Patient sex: F
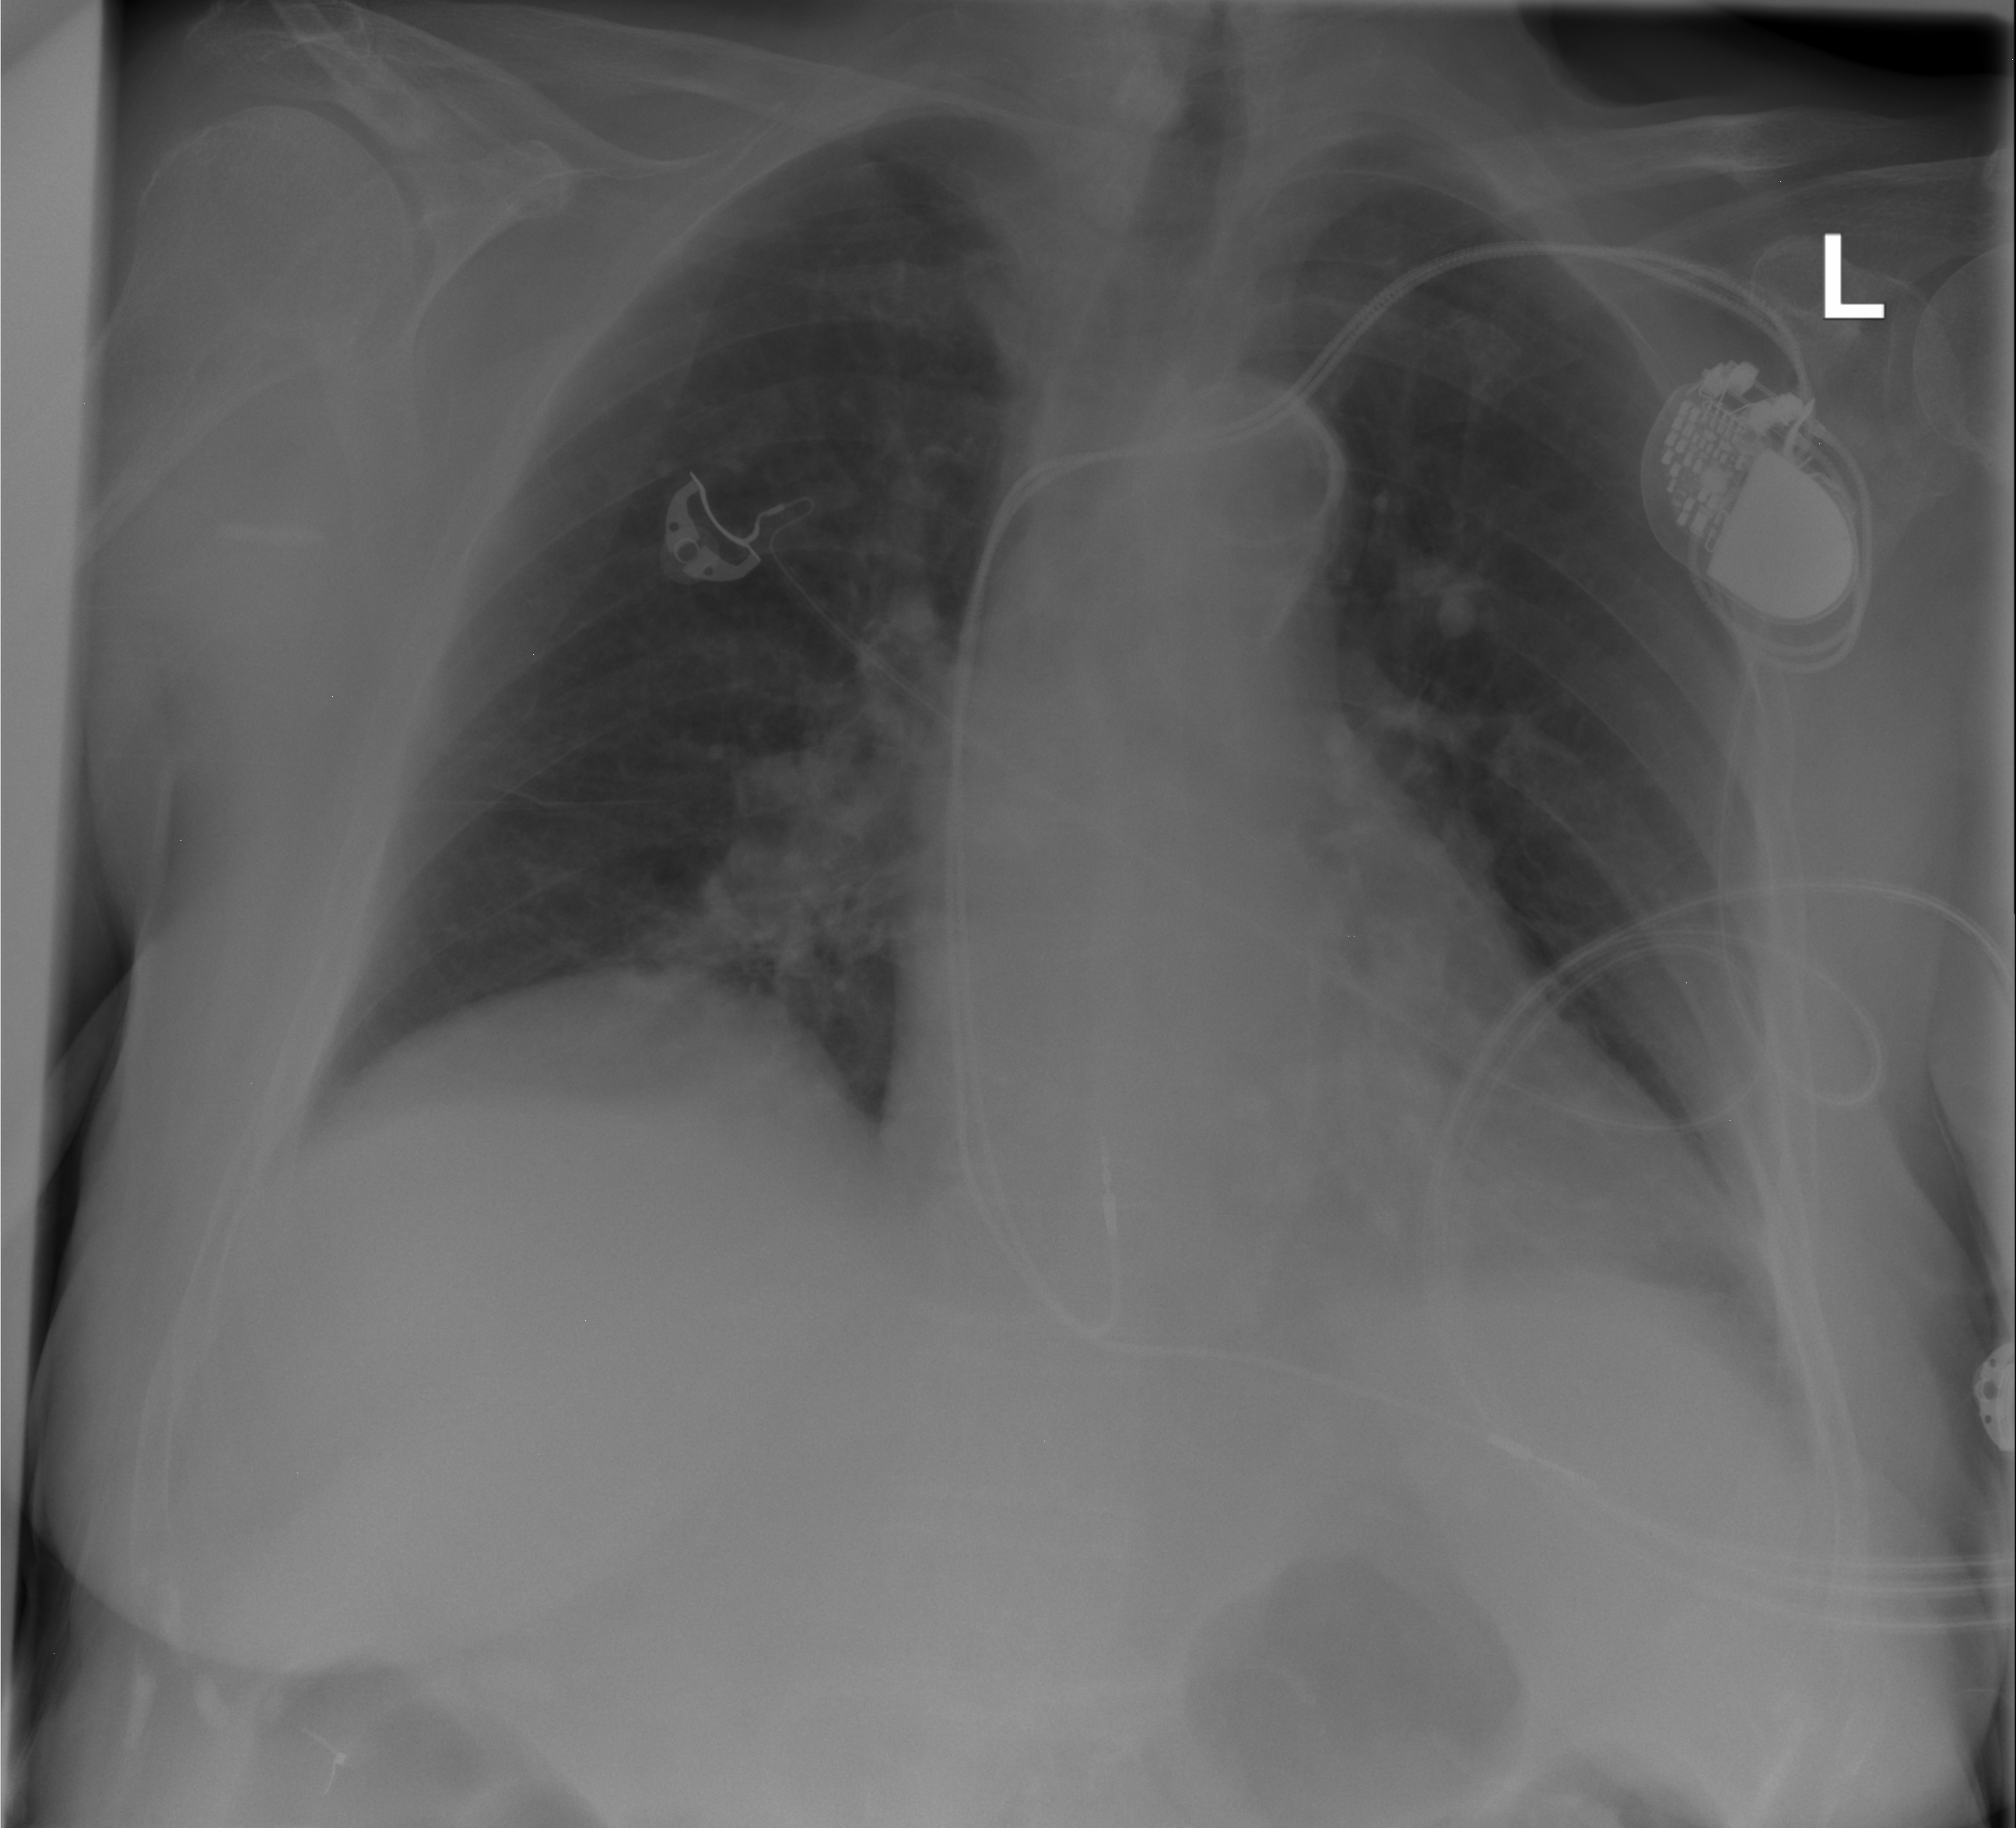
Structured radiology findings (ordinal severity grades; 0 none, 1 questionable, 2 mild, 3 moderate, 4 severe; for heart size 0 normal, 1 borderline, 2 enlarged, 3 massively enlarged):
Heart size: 0
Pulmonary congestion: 0
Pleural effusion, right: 1
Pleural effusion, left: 1
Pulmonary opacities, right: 1
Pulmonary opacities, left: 1
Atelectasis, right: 0
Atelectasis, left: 0